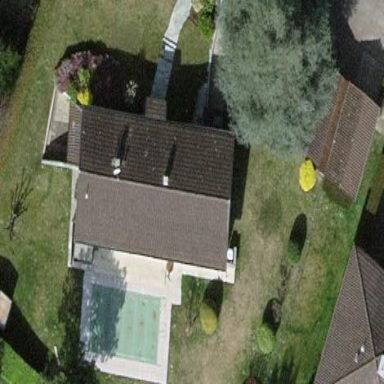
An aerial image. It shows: Simple house.